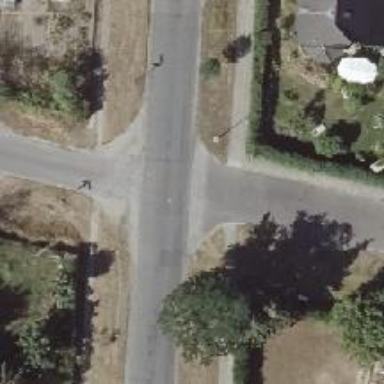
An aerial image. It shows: Unmarked crossing on the road.